Question: I have a distribution frequency as an output from a java program as a csv file, with the following format:
'''
push 210
mov 270
jmp 150
cp 190
..so on
'''
I'm fairly new to R, I want to input it into a table and project it as a pie chart and/or a histogram to have a visual representation with labels and % possibly, similar to the following image..

I know from searches and reading that it'll be something along the line,
'''
myfile <- read.csv("sample.csv", sep="/t");
myfreq <- table(myfile);
pie(myfreq);
hist(myfreq);
'''
I know 'table(myfile)' gives a frequency distribution, but it counts the frequency instead of using it as is.
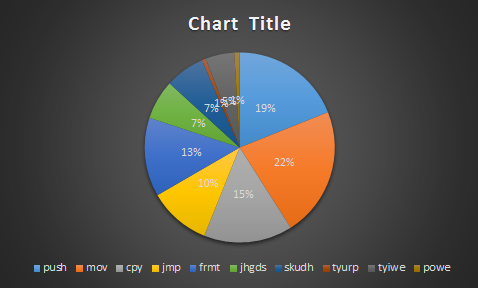
Answer: - 'header=F'- 'sep=' ''- 'table()'- 'labels''pie()'
---
'''
dat <- read.csv('sample.csv', sep=' ', header=F, col.names=c('inst','freq') );
dat;
## inst freq
## 1 push 210
## 2 mov 270
## 3 jmp 150
## 4 cp 190
cols <- rainbow(nrow(dat));
pie(dat$freq,labels=paste0(round(dat$freq/sum(dat$freq)*100,2),'%'),col=cols);
legend('bottom',legend=dat$inst,pch='#',ncol=nrow(dat),bty='n',col=cols);
'''
---